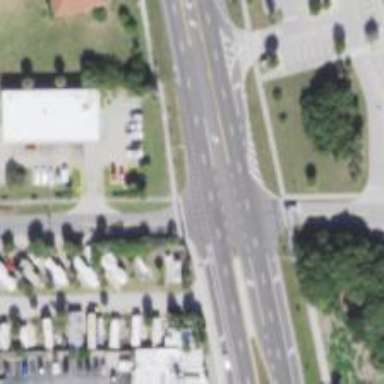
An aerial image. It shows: Stop road.